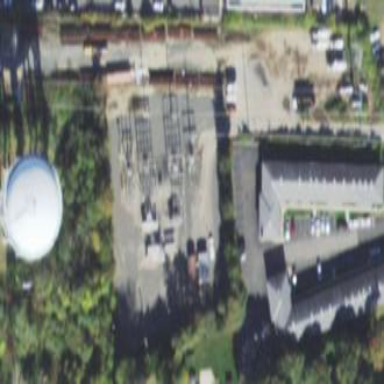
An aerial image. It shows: Power substation.